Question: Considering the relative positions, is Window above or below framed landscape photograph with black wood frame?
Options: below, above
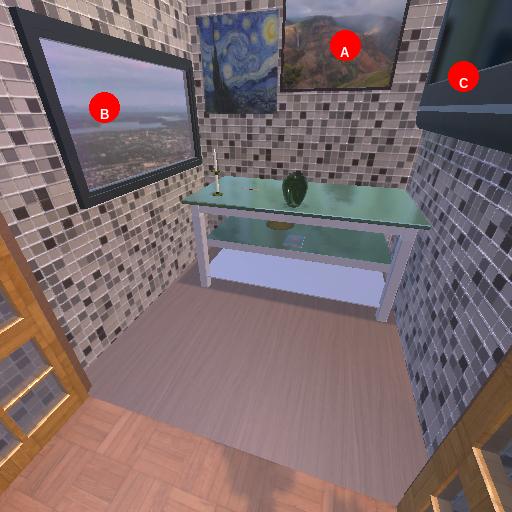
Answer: below